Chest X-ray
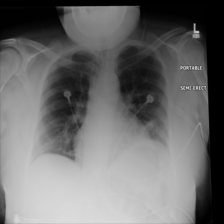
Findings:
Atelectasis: positive
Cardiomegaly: negative
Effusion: negative
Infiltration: negative
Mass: negative
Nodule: negative
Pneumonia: negative
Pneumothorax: negative
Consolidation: negative
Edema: negative
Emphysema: negative
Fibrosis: negative
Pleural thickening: negative
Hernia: negative